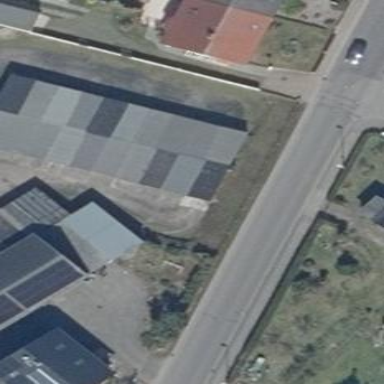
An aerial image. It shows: Group of garages.